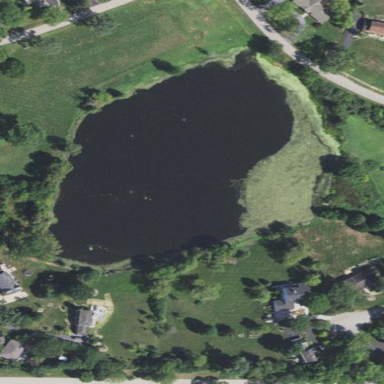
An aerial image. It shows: Pond with natural water.